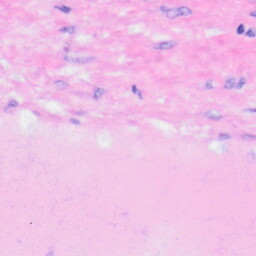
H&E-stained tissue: Liver